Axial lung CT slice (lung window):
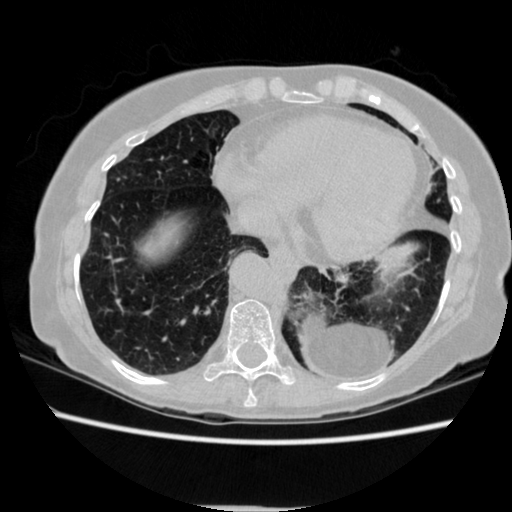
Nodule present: no